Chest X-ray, AP view. Patient: 65 years old, sex F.
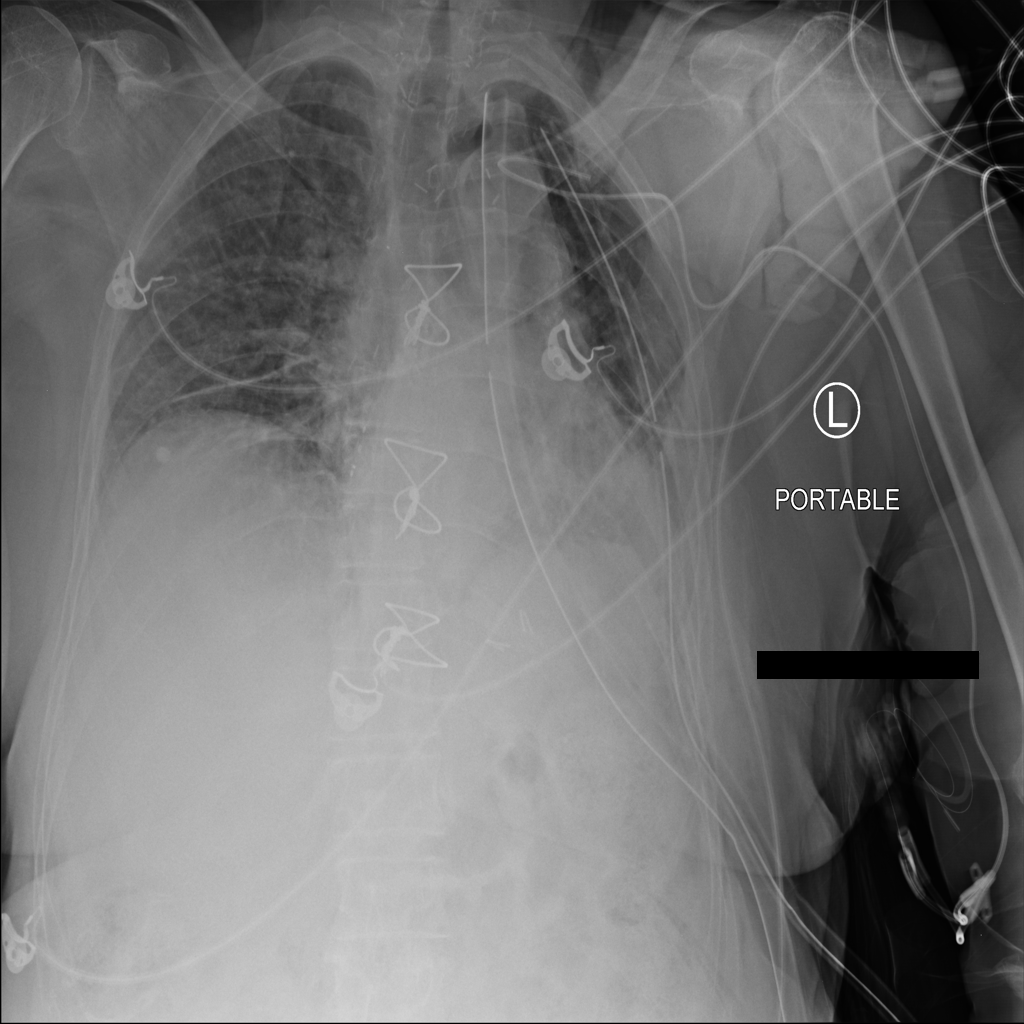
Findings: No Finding